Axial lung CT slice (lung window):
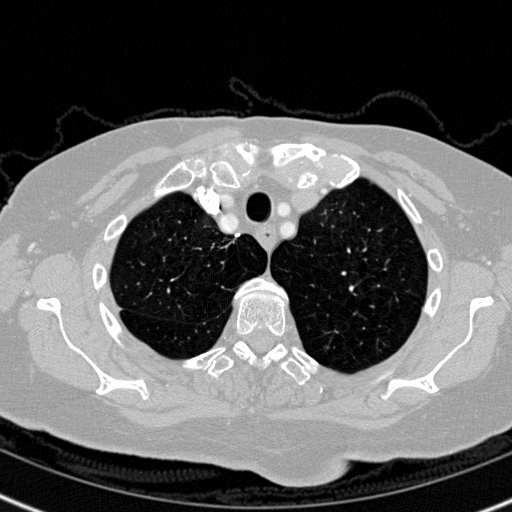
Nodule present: no